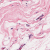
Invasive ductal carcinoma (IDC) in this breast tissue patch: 0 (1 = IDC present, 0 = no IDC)